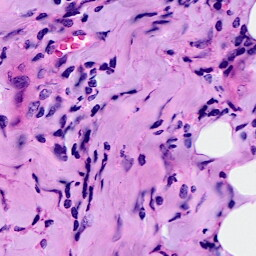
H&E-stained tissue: Breast